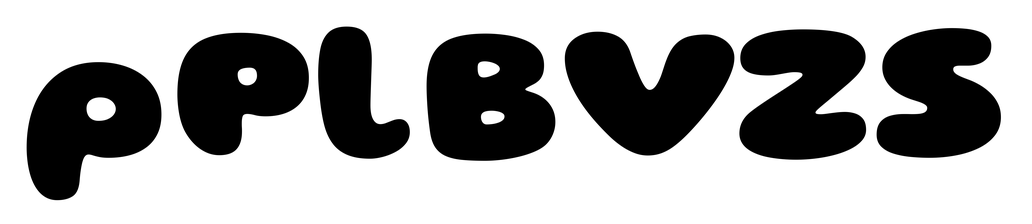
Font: Gluten_Black